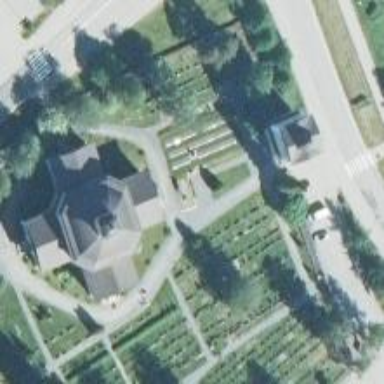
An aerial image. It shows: Historical site featuring war memorial.